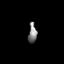
Tissue: prostate
Cell type: T cells
Senescence score: 0.6995
Nuclear area (px): 166
Mean DAPI intensity: 128.187